Interaction volume radius: 5 \u00c5
Interaction volume height: 10 \u00c5
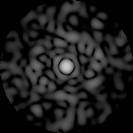
Disorder parameter: 0.8639